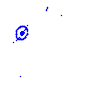
Particle: kaon